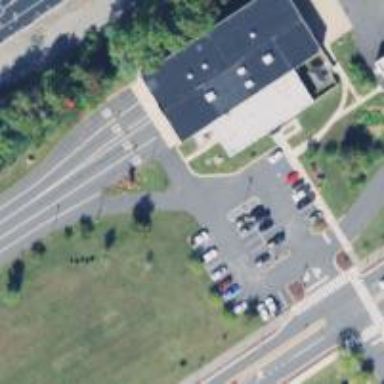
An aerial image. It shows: Building designated for vehicle inspection.